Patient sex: M
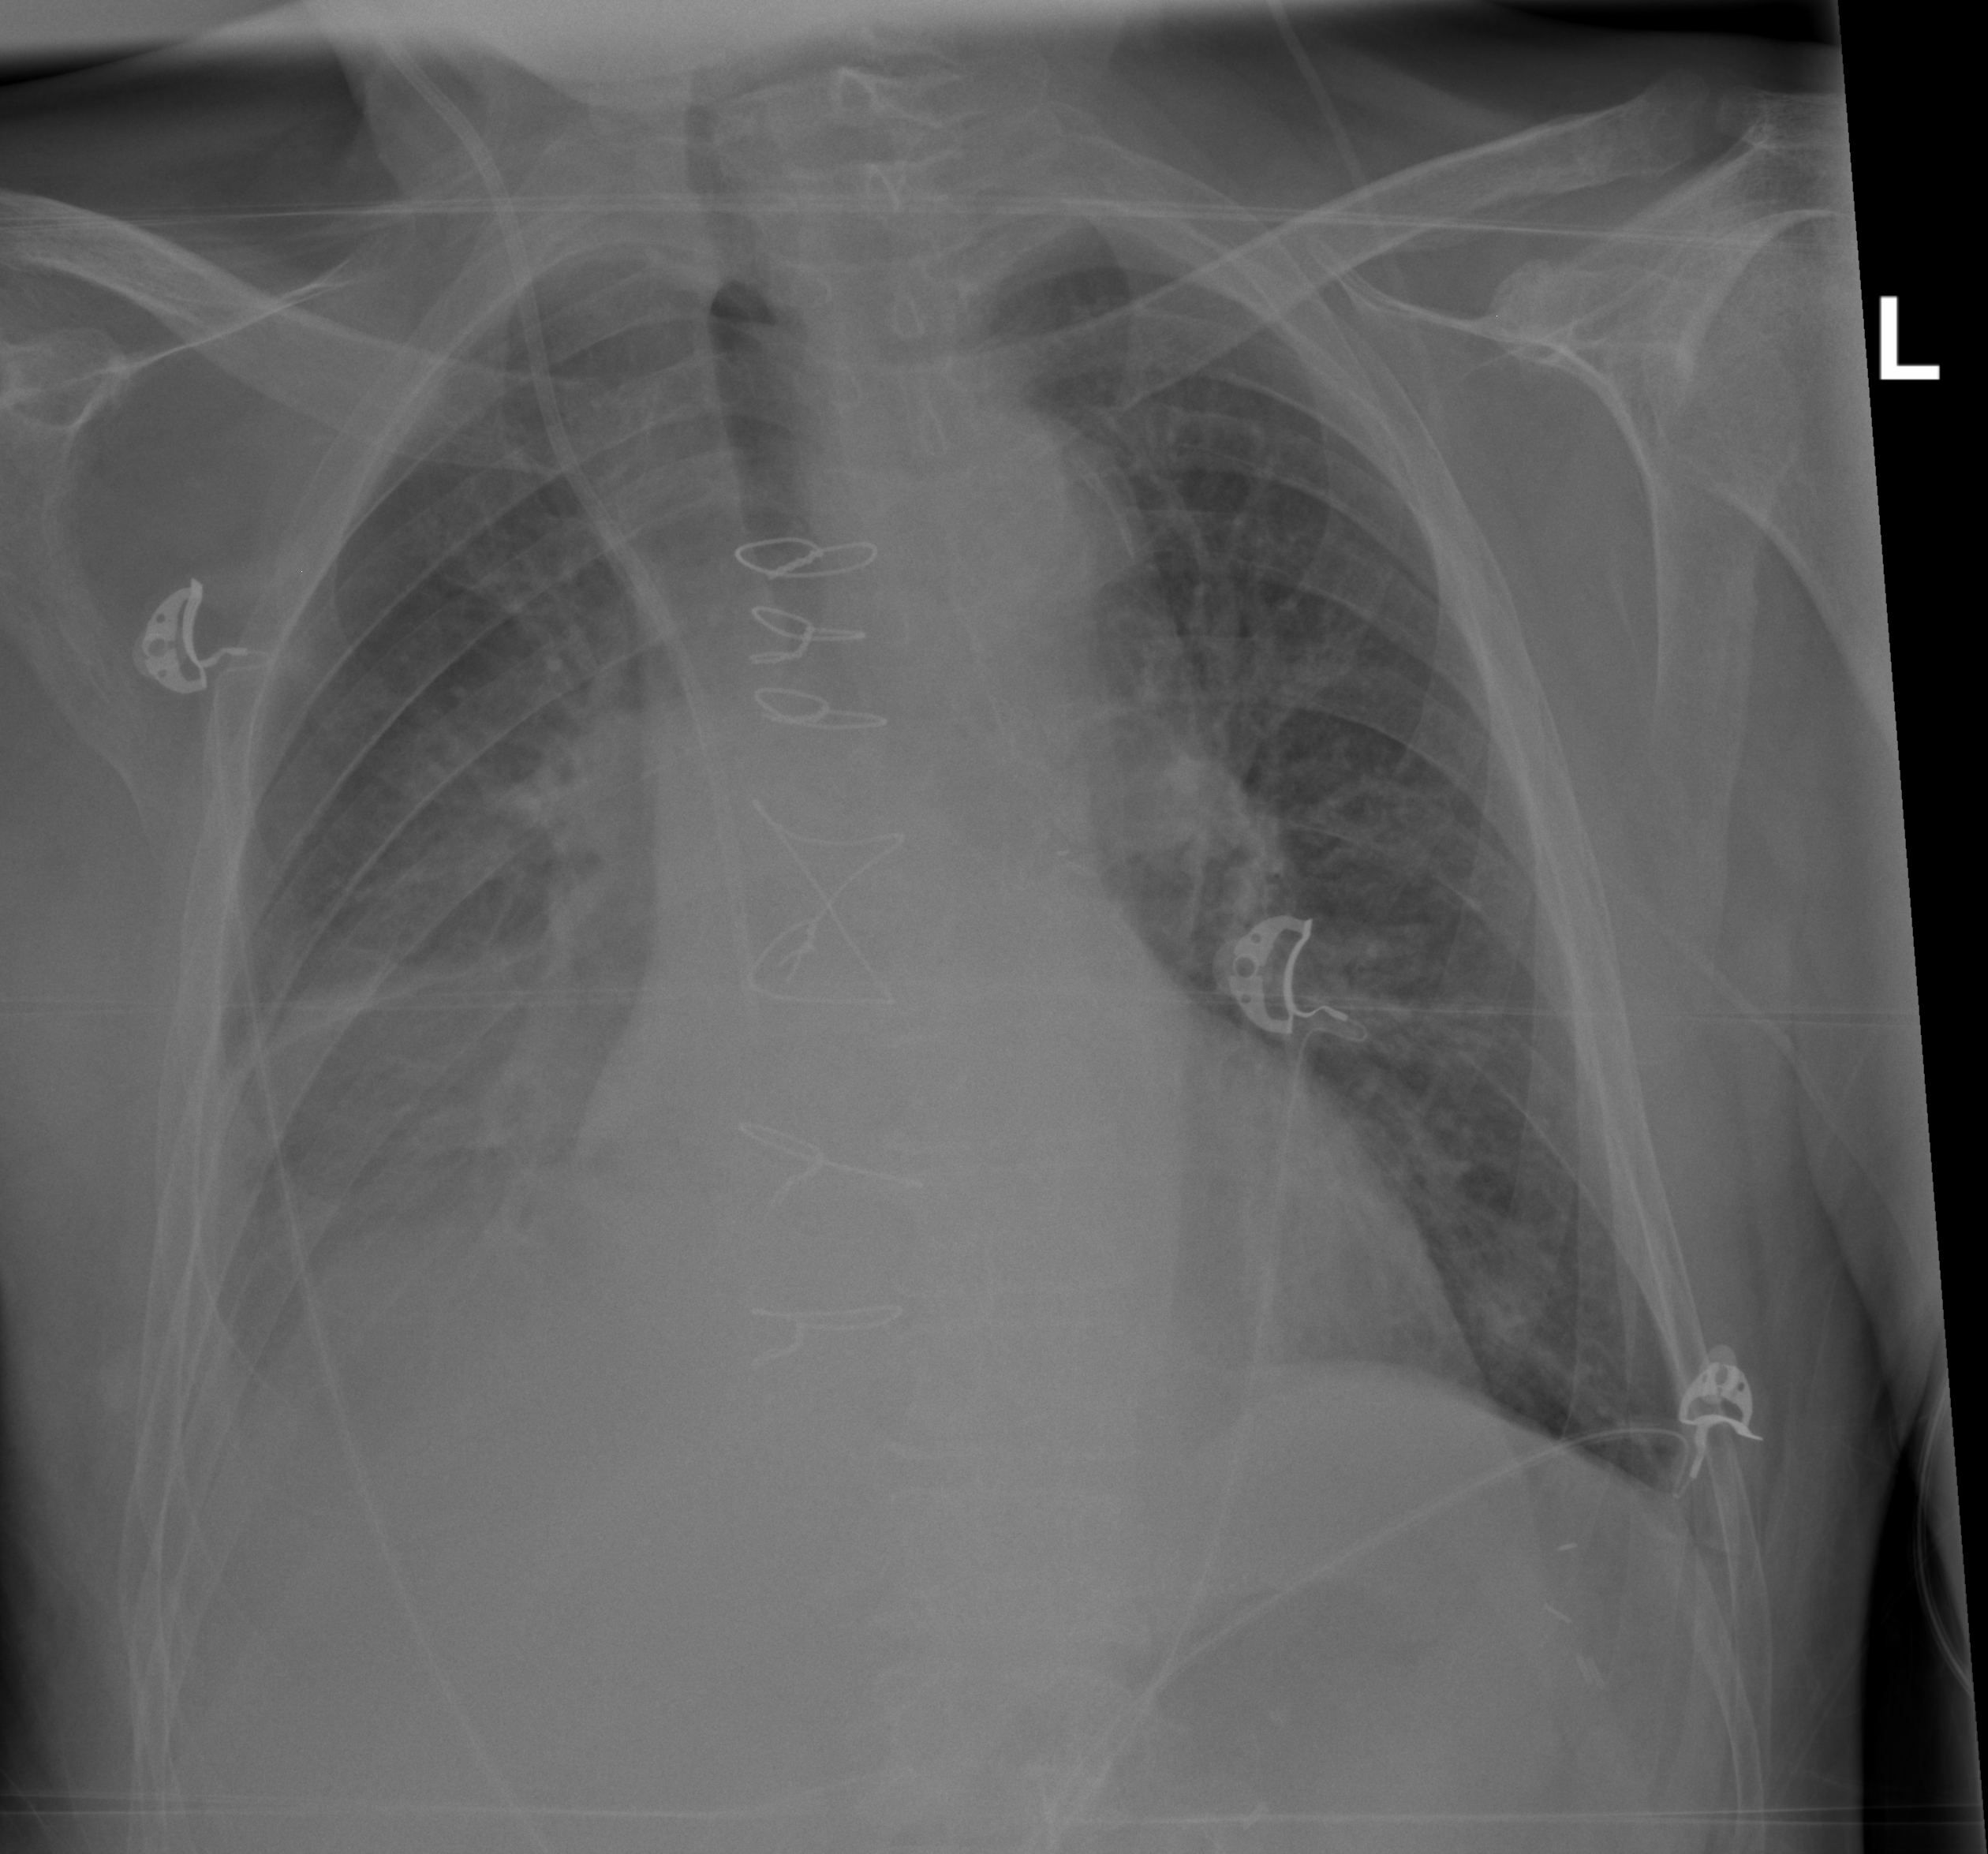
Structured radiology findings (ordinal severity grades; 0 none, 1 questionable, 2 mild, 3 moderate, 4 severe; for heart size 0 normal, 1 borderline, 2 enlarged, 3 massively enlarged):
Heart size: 1
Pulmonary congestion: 2
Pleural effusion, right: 3
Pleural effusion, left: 1
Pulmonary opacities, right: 0
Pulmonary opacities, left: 1
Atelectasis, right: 3
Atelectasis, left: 1